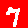
Digit: 7